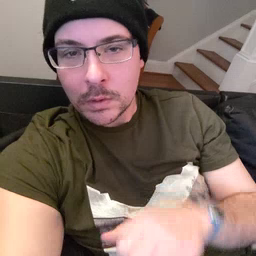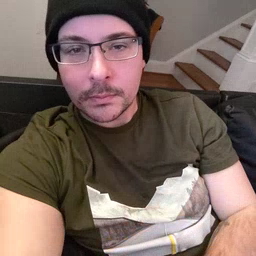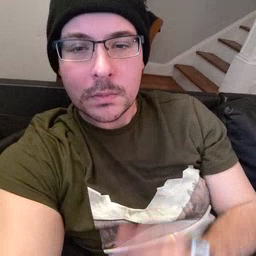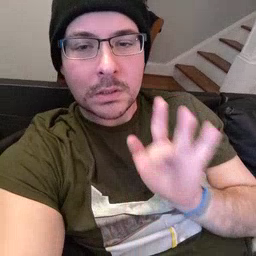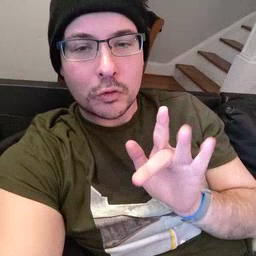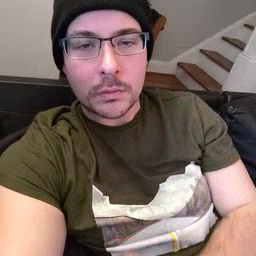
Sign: touch